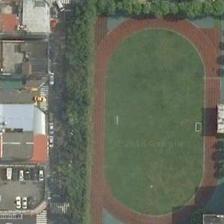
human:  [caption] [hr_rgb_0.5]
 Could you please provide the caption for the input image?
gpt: the road around the football field forms a right angle .

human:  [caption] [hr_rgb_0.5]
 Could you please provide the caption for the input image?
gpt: a playground is semi-surrounded by green trees and several buildings .

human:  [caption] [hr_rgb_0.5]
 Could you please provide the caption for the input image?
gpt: a playground is semisurrounded by some green plants and buildings .

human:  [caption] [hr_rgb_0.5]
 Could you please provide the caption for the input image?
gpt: a playground is near to several buildings and two rows of trees .

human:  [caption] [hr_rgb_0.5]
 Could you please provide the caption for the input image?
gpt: a playground is semisurrounded by some green plants and buildings .